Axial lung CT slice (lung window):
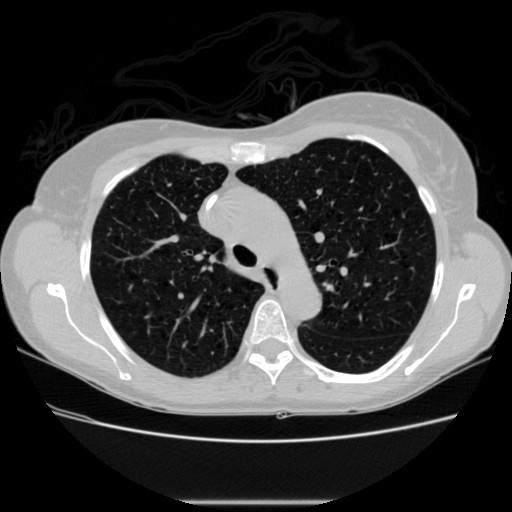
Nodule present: no